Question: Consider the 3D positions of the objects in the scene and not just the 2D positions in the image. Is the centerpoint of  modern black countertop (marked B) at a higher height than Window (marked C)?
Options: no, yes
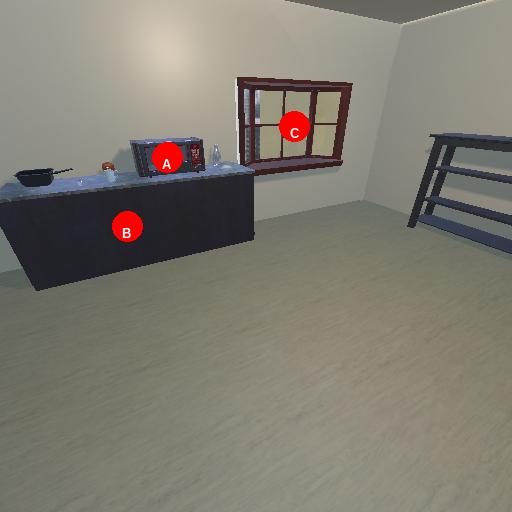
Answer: no